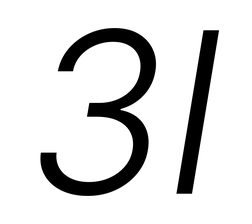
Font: Inter-Italic_Light_Italic